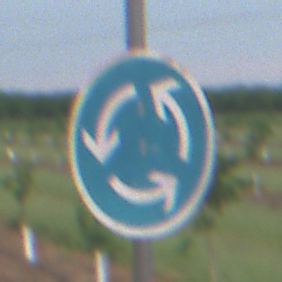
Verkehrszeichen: Kreisverkehr
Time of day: SunriseSunset
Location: Outdoor (Nature)
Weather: PartlyCloudy
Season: NotSpecified
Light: Natural